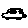
Label: car